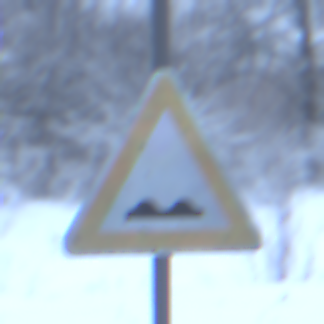
Verkehrszeichen: UnebeneFahrbahn
Umgebung: Outdoor, Nature
Tageszeit: Midday
Wetter: Overcast
Licht: Natural
Jahreszeit: Winter
Kontrast: LowContrast